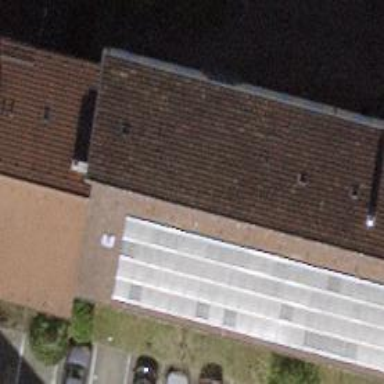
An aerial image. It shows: Solar power generator using photovoltaic method with solar photovoltaic panel types.